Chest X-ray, PA view. Patient: 68 years old, sex M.
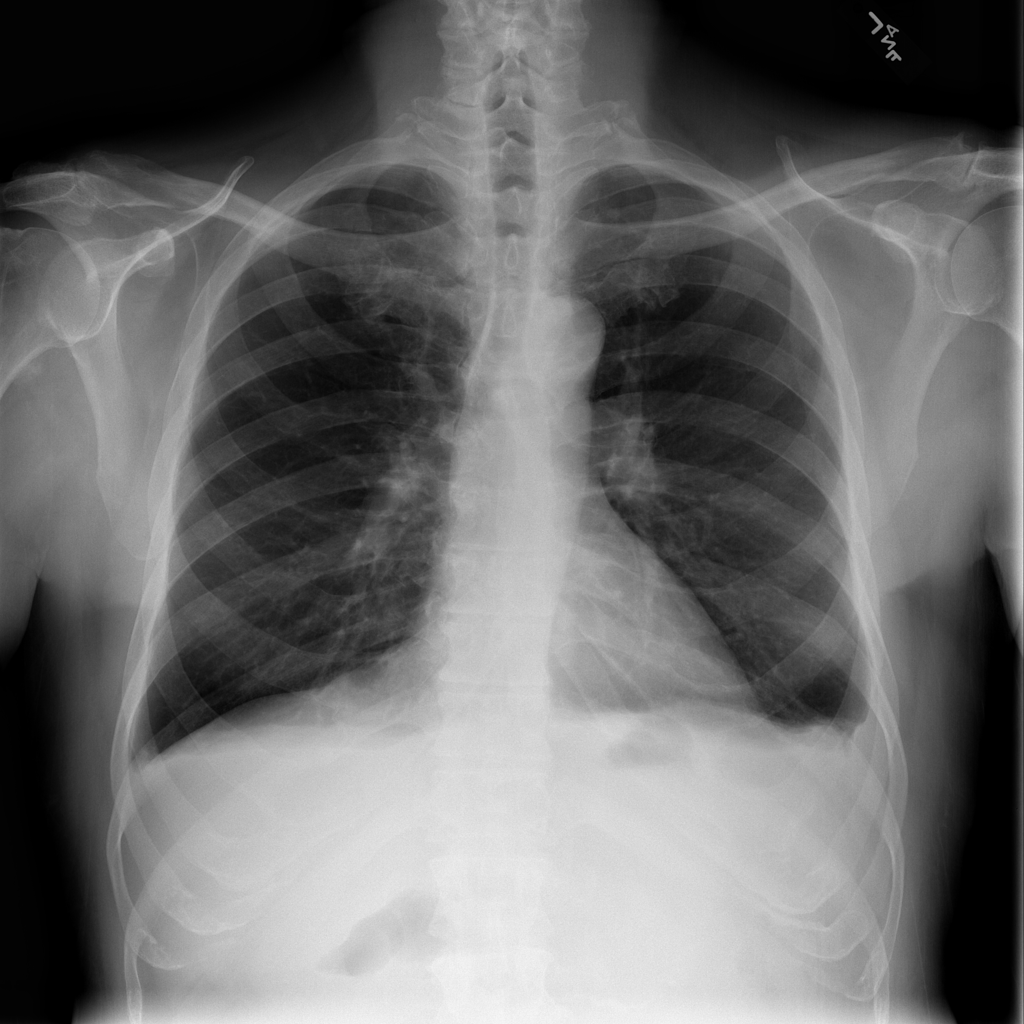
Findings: Effusion